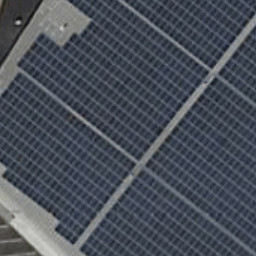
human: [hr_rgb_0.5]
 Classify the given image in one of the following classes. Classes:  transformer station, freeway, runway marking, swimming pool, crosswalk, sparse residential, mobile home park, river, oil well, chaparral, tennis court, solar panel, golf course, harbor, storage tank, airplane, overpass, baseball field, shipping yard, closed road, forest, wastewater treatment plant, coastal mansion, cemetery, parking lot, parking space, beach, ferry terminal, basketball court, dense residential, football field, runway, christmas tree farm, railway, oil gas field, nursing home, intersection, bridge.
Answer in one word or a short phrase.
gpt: solar panel